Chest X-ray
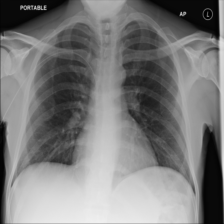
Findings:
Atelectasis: negative
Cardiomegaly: negative
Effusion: negative
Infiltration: negative
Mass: negative
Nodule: negative
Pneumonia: negative
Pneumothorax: negative
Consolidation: negative
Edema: negative
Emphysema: negative
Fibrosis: negative
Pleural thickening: negative
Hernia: negative